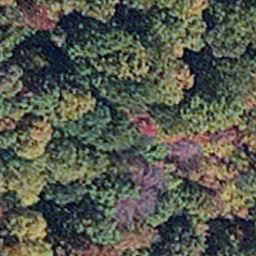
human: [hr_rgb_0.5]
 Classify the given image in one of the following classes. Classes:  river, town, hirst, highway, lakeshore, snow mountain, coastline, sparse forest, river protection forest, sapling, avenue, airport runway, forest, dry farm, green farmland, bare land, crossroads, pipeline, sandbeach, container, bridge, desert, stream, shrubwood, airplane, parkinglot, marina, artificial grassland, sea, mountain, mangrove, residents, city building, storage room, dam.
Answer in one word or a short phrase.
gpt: mangrove